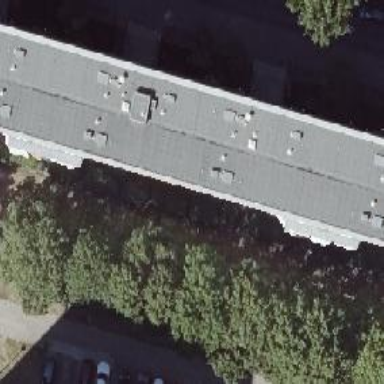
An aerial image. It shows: The building has flat roof and consists of apartments.